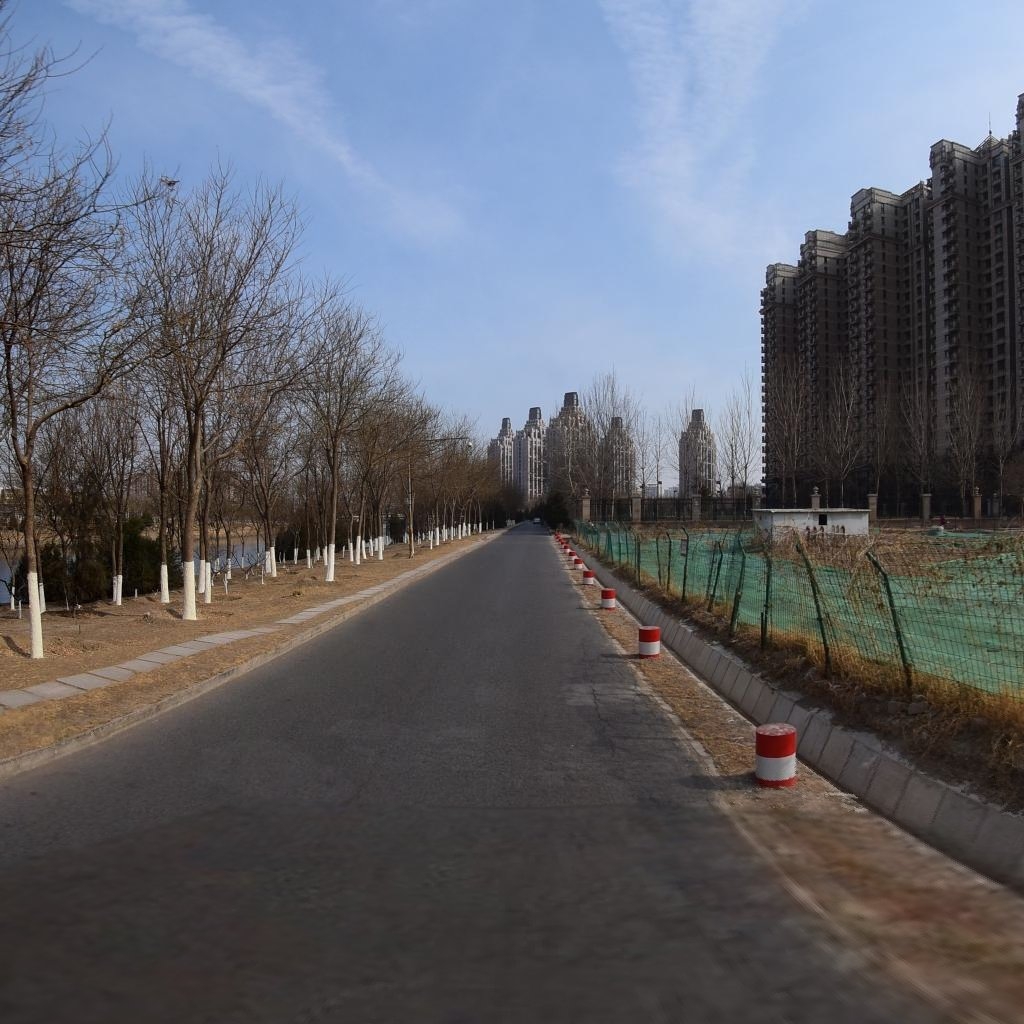
Region: Chaoyang
Road damage annotations: alligator crack